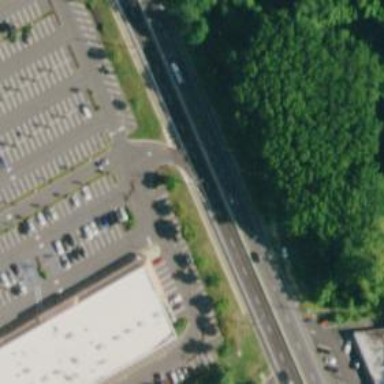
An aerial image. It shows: Trunk link highway.